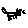
Label: cat